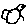
Label: bird